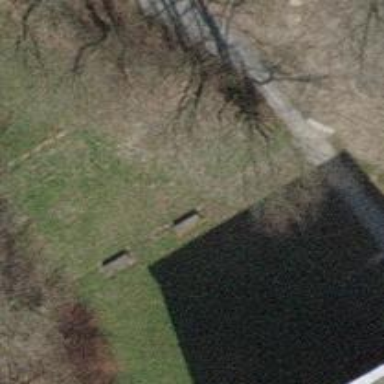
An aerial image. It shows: Concrete bench.